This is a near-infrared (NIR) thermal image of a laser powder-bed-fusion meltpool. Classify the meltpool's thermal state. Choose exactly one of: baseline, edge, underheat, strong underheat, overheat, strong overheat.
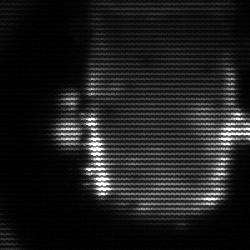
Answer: baseline